【题型】选择题　【知识点】解析几何　【难度】medium
已知双曲线$C_1:x^2-\dfrac{y^2}{4}=1$，椭圆$C_2:x^2+\dfrac{y^2}{4}=m^2$上一点$P$（$P$不在$C_1$的渐近线上），过点$P$分别作平行于双曲线两条渐近线的直线，分别交渐近线于$E$，$F$两点，且$|PE|^2+|PF|^2=5$，则$m^2=$（ ）

\noindent A．$\sqrt{2}$ \quad B．$2$ \quad C．$4$ \quad D．$8$
【解答】
\noindent 【答案】B

\noindent 【分析】先把点$P$的坐标设成参数形式，再由平行关系可得直线$PF$，$PE$的方程，与渐近线方程联立可得$E$，$F$点的坐标，再由四边形$OEPF$是平行四边形及$|PE|^2+|PF|^2=5$可得.

\noindent 【详解】由双曲线$C_1:x^2-\dfrac{y^2}{4}=1$，得$a=1$，$b=2$，故双曲线的渐近线为$y=\pm 2x$，

\noindent 设$P(m\cos\alpha,2m\sin\alpha)$，$k_{PF}=-2$，$k_{PE}=2$，如图：

\noindent 故直线$PF$的方程为$y=-2(x-m\cos\alpha)+2m\sin\alpha$，直线$PE$的方程为$y=2(x-m\cos\alpha)+2m\sin\alpha$.

\noindent 由$\begin{cases} y=-2(x-m\cos\alpha)+2m\sin\alpha \\ y=2x \end{cases}$，解得$\begin{cases} x_F=\dfrac{m\cos\alpha+m\sin\alpha}{2} \\ y_F=m\cos\alpha+m\sin\alpha \end{cases}$，即$F\left(\dfrac{m\cos\alpha+m\sin\alpha}{2},m\cos\alpha+m\sin\alpha\right)$；

\noindent 由$\begin{cases} y=2(x-m\cos\alpha)+2m\sin\alpha \\ y=-2x \end{cases}$，解得$\begin{cases} x_E=\dfrac{m\cos\alpha-m\sin\alpha}{2} \\ y_E=-m\cos\alpha+m\sin\alpha \end{cases}$，即$E\left(\dfrac{m\cos\alpha-m\sin\alpha}{2},-m\cos\alpha+m\sin\alpha\right)$.

\noindent 再由四边形$OEPF$是平行四边形，且$|PE|^2+|PF|^2=5$，

\noindent $|PE|^2+|PF|^2=|OE|^2+|OF|^2=\left(\dfrac{m\cos\alpha-m\sin\alpha}{2}\right)^2+(-m\cos\alpha+m\sin\alpha)^2$

\noindent $+\left(\dfrac{m\cos\alpha+m\sin\alpha}{2}\right)^2+(m\cos\alpha+m\sin\alpha)^2=\dfrac{1}{4}m^2+\dfrac{1}{4}m^2+m^2+m^2=\dfrac{5}{2}m^2=5$，

\noindent 所以$m^2=2$.
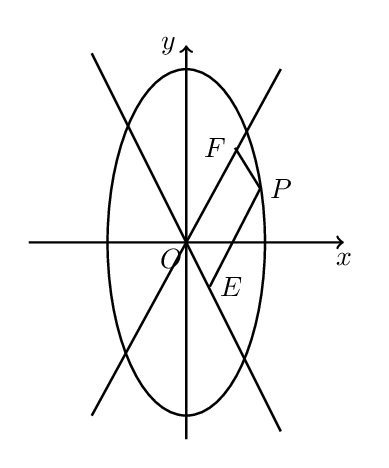